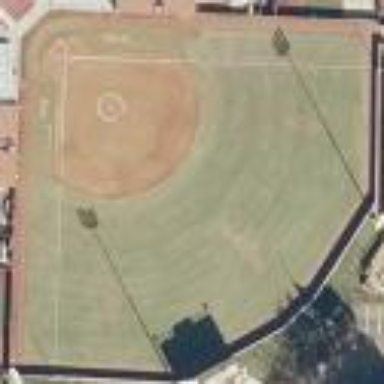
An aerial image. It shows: Baseball pitch for leisure and sports activities.